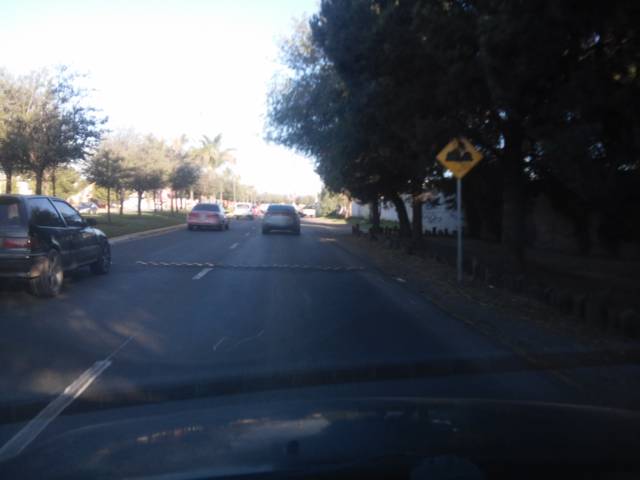
Region: Mexico
Coordinates: 23.999, -104.646